下列给出的条件不能得出 $\triangle ABD \backsim \triangle ACB$ 的是（\quad\quad）

figure1

A．$\dfrac{AD}{AB} = \dfrac{BD}{BC}$ \quad\quad\quad\quad\quad\quad\quad\quad\quad\quad\quad B．$\angle ABD = \angle ACB$

C．$AB^2 = AD \cdot AC$ \quad\quad\quad\quad\quad\quad\quad\quad\quad D．$\angle ADB = \angle ABC$
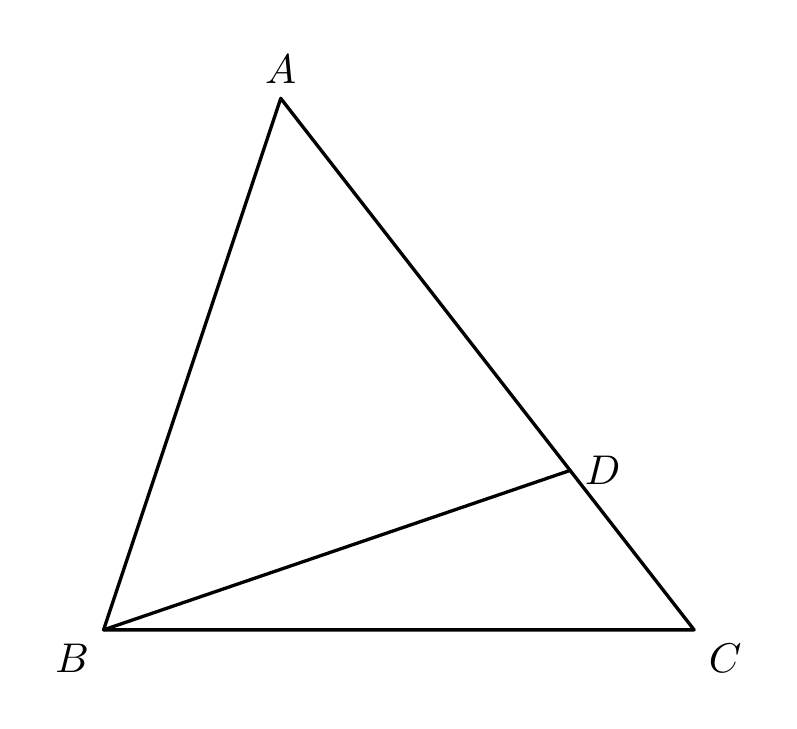
【解答】
【答案】A

【分析】本题主要考查了相似三角形的判定，掌握两个角对应相等的三角形相似和两边对应成比例且夹角相等的两个三角形相似成为解答本题的关键．

【详解】解：A．$\angle A = \angle A$，$\dfrac{AD}{AB} = \dfrac{BD}{BC}$，不是夹对应角的两边对应成比例，不能得到 $\triangle ABD \backsim \triangle ACB$，故符合题意；

B．$\angle A = \angle A$，$\angle ABD = \angle ACB$，根据两角对应相等的两个三角形相似可以得到 $\triangle ABD \backsim \triangle ACB$，故不符合题意；

C．$\angle A = \angle A$，$AB^2 = AD \cdot AC$ 即 $\dfrac{AB}{AD} = \dfrac{AC}{AB}$，根据两边成比例且夹角相等的两个三角形相似可以得到 $\triangle ABD \backsim \triangle ACB$，故不符合题意；

D．$\angle A = \angle A$，$\angle ADB = \angle ABC$，根据两角对应相等的两个三角形相似可以得到 $\triangle ABD \backsim \triangle ACB$，故不符合题意；

故选 A．